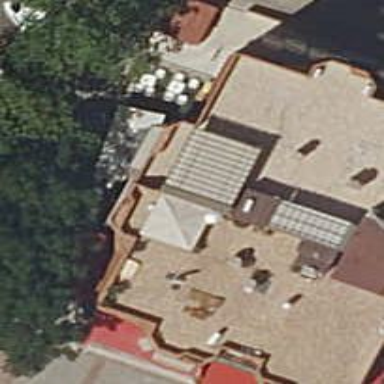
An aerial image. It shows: Cafe.